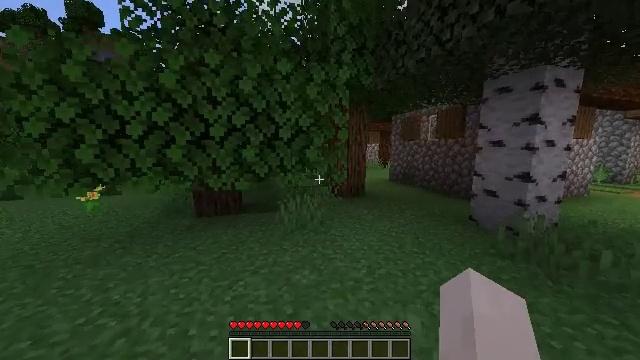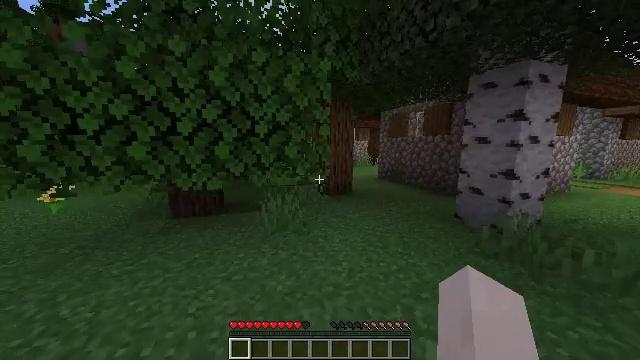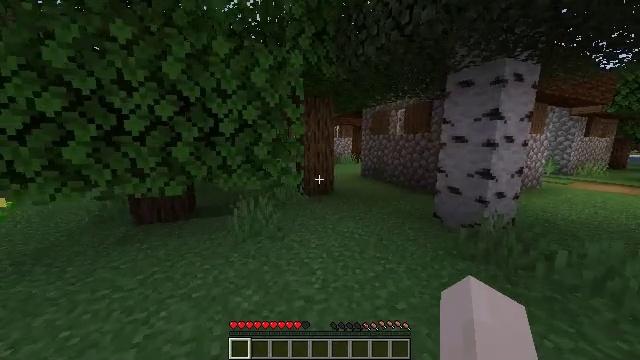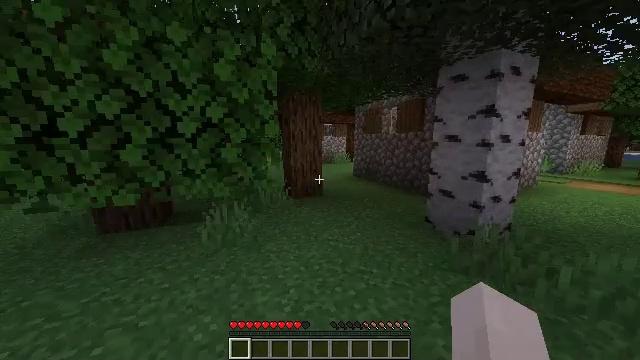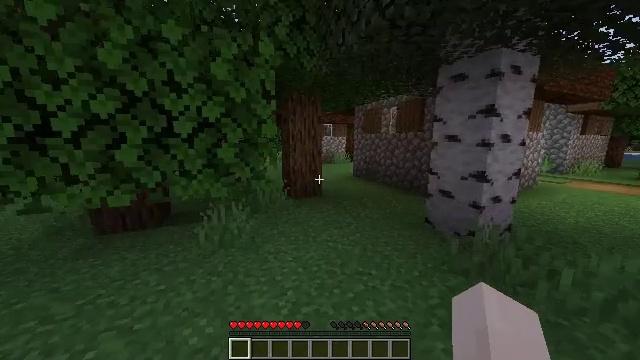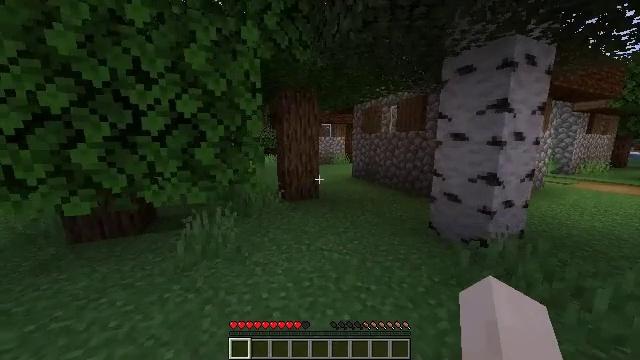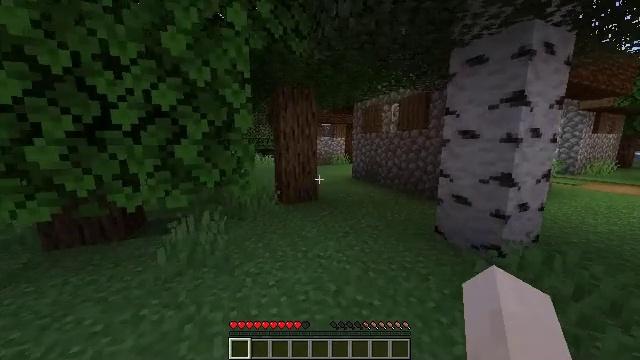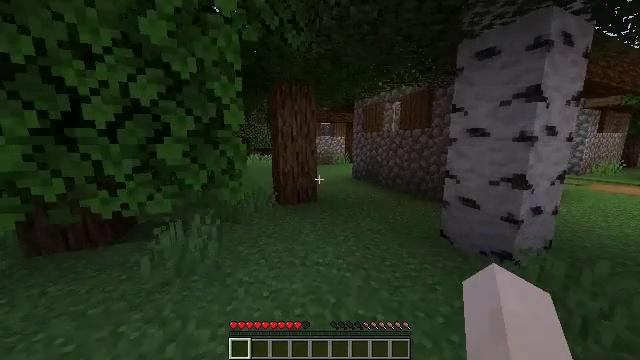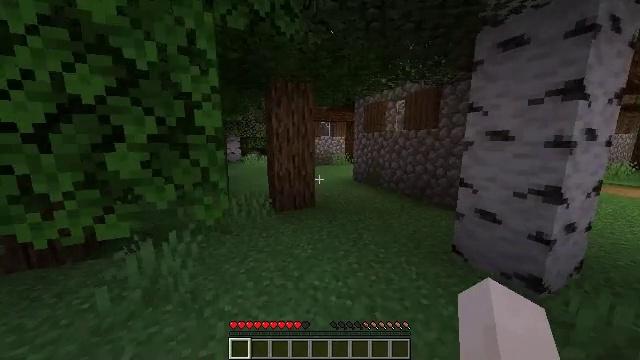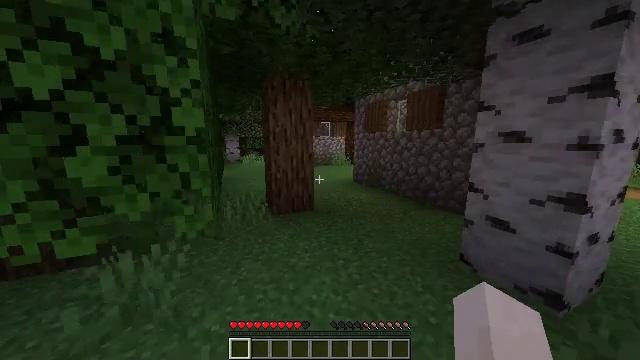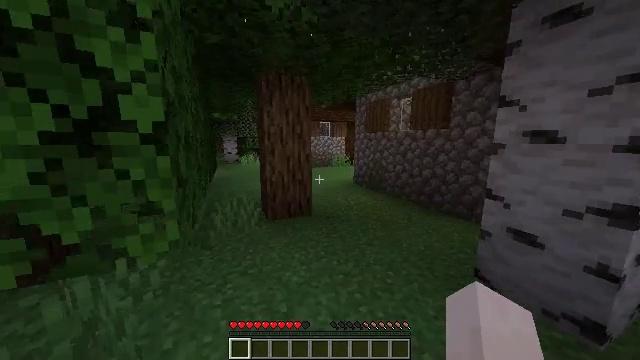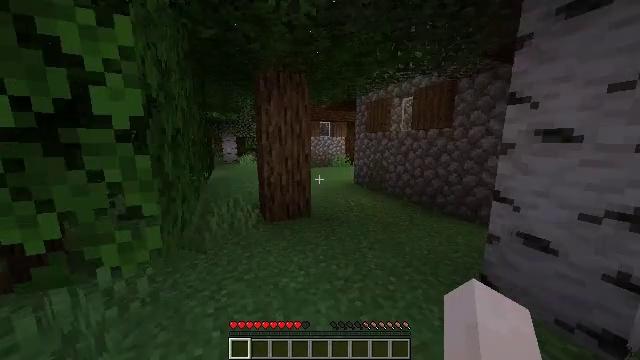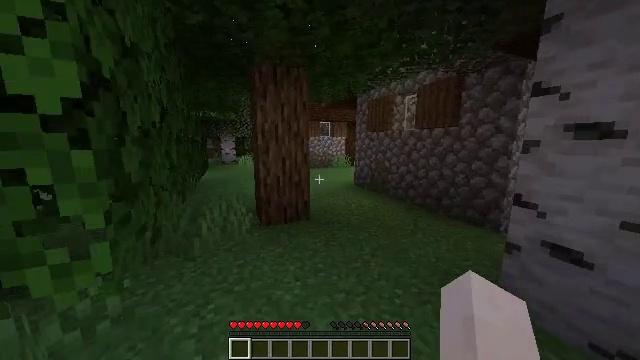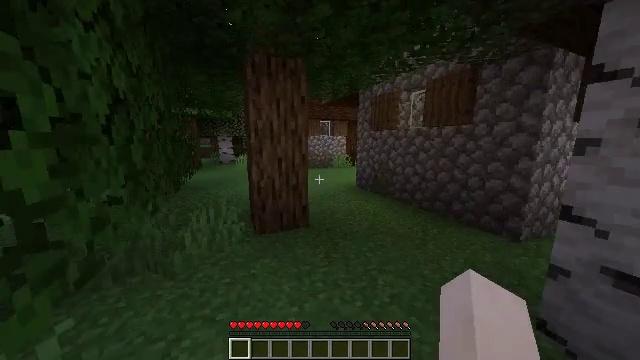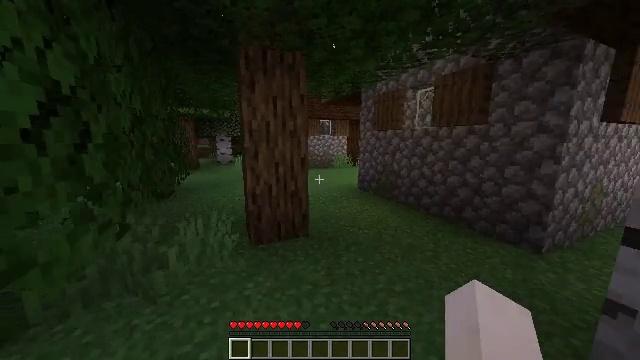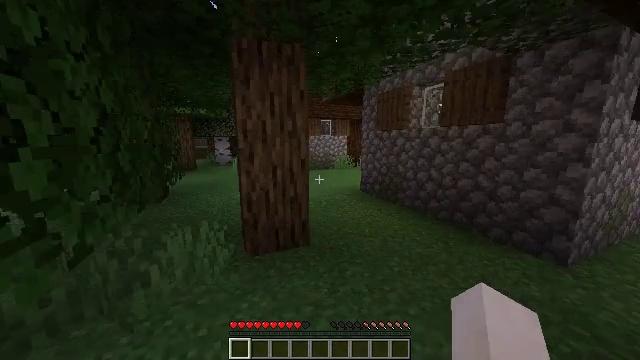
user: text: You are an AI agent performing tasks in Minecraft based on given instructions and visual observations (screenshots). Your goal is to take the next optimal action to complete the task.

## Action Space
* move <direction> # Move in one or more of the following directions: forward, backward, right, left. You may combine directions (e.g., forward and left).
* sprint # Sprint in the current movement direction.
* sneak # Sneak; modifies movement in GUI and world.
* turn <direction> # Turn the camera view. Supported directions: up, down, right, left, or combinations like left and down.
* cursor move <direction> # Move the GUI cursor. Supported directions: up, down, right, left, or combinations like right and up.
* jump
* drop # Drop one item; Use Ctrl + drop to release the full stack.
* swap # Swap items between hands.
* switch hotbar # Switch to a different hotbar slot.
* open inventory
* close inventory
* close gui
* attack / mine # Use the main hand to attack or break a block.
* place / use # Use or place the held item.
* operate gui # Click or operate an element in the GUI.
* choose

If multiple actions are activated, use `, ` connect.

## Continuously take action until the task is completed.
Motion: motion action
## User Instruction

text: Take down the purple bed.
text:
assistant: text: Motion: move forward and move right, sprint, turn right
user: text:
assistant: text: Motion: move forward and move right, sprint, turn right
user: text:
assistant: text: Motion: move forward and move right, sprint
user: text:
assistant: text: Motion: move forward, sprint
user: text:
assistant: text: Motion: move forward, sprint
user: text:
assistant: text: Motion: move forward, sprint
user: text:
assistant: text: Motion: move forward, sprint
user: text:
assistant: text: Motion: move forward, sprint
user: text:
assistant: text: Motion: move forward, sprint
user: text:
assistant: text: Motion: move forward, sprint
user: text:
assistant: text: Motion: move forward, sprint
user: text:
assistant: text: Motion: move forward, sprint
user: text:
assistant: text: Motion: move forward, sprint
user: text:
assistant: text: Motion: move forward, sprint
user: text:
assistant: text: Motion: move forward, sprint
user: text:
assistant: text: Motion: move forward, sprint
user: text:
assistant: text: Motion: move forward, sprint
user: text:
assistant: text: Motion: move forward, sprint
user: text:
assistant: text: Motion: move forward, sprint
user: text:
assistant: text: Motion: move forward, sprint
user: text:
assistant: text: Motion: move forward, sprint
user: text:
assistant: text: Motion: move forward, sprint
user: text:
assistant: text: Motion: move forward, sprint
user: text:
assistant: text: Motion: move forward, sprint
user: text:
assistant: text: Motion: move forward and move right, sprint
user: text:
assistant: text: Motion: move forward and move right, sprint
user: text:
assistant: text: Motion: move forward and move right, sprint
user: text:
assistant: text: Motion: move forward and move right, sprint, turn right
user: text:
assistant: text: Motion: move forward and move left, sprint, turn right
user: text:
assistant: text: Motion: move forward and move left, sprint, turn right and down